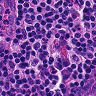
Metastatic tissue present: no